Aerial crown-view tile of a tropical tree (Barro Colorado Island, Panama), acquired 20240918:
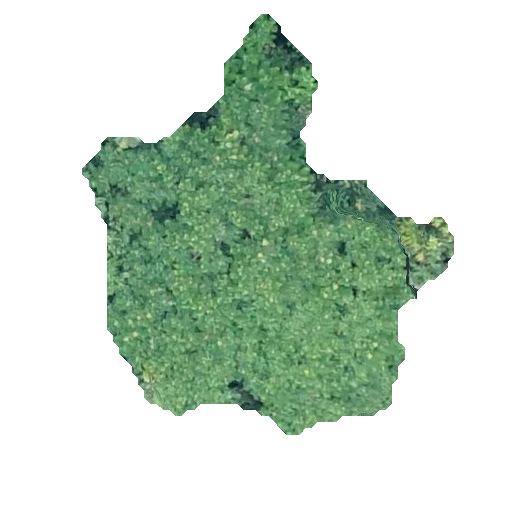
Species: Zanthoxylum ekmanii
GBIF accepted scientific name: Zanthoxylum ekmanii
Crown area: 135.992 m²